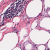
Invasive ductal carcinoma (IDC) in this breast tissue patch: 0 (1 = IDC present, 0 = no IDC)